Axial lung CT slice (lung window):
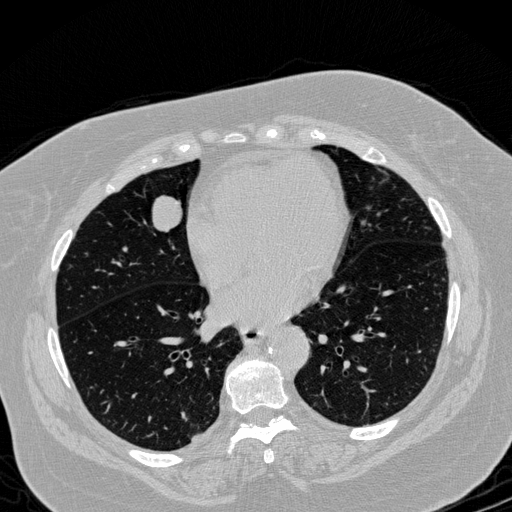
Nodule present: yes
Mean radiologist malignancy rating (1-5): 4